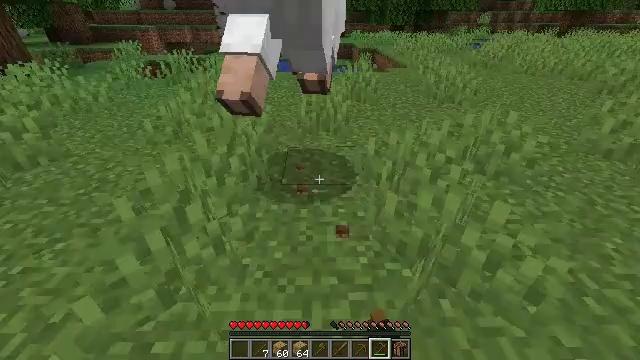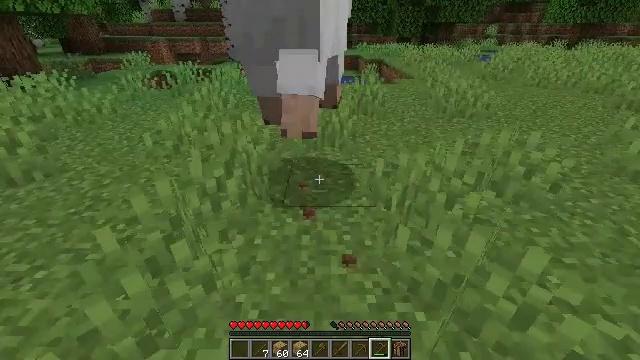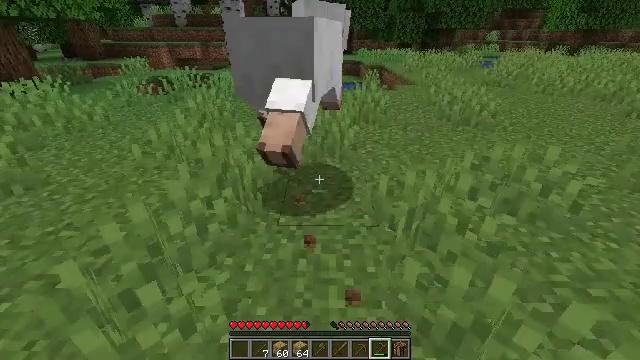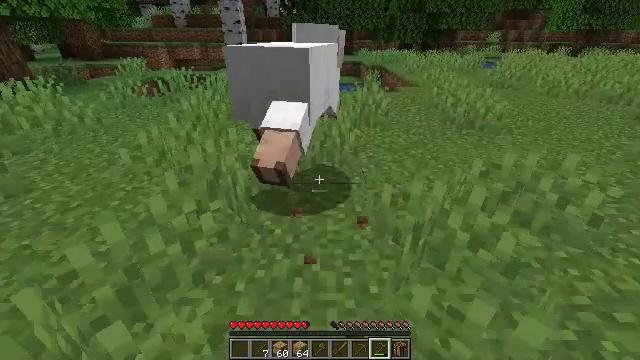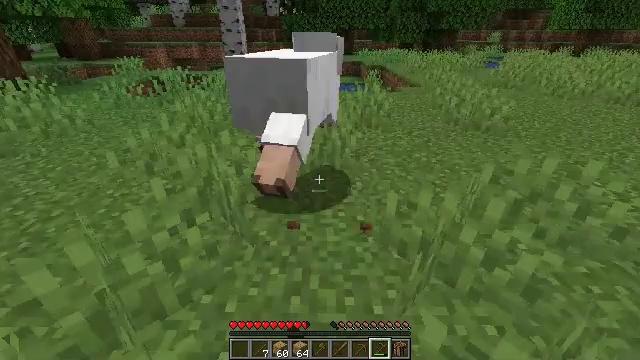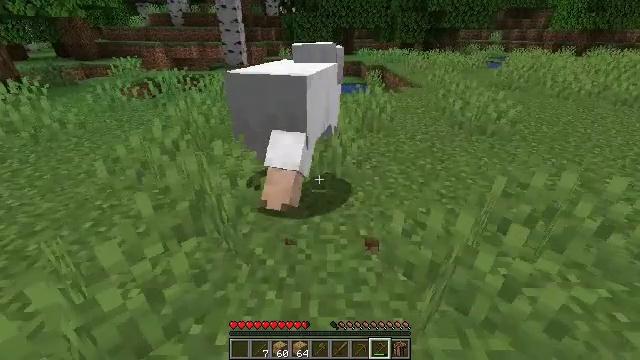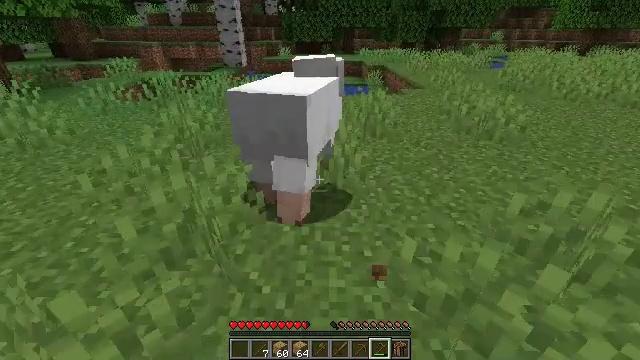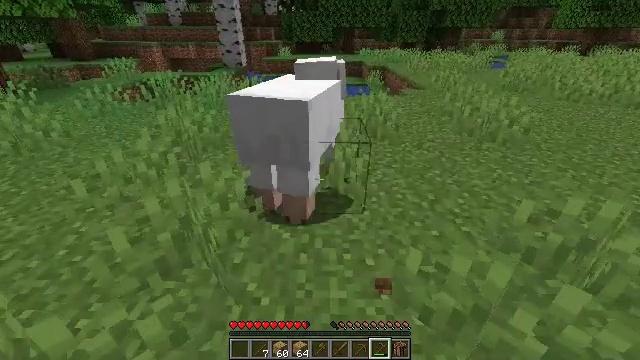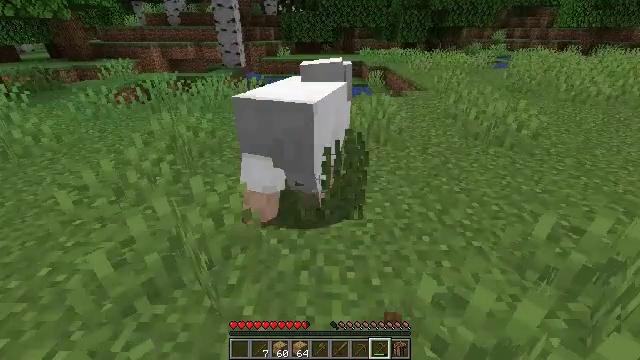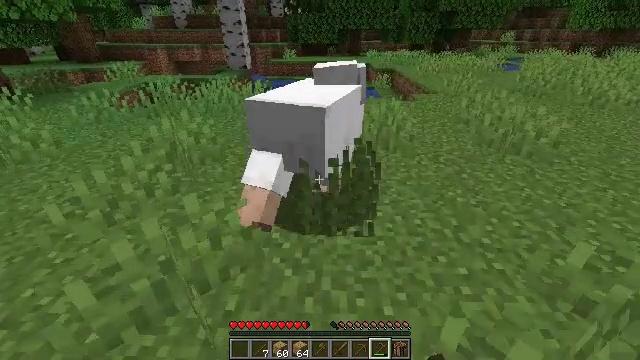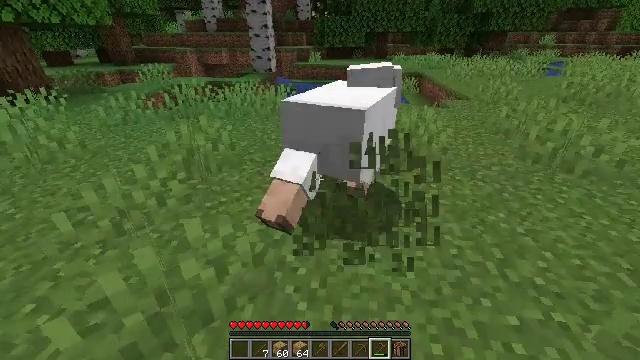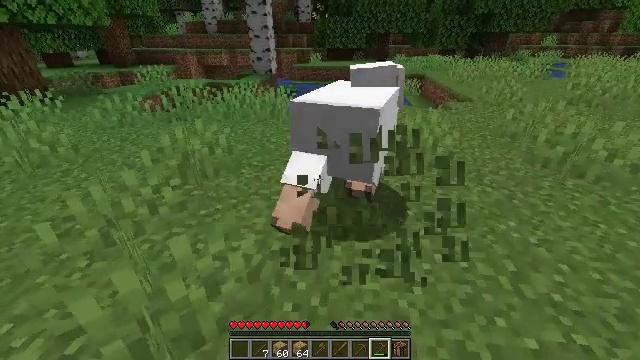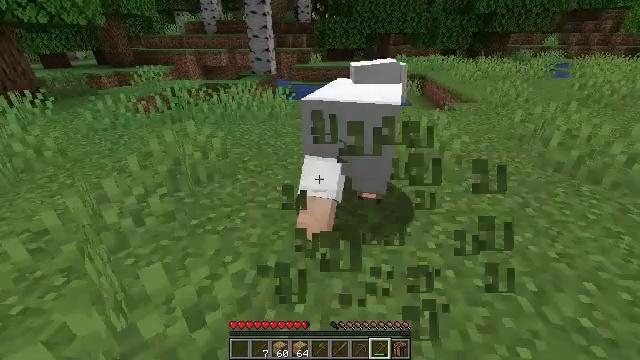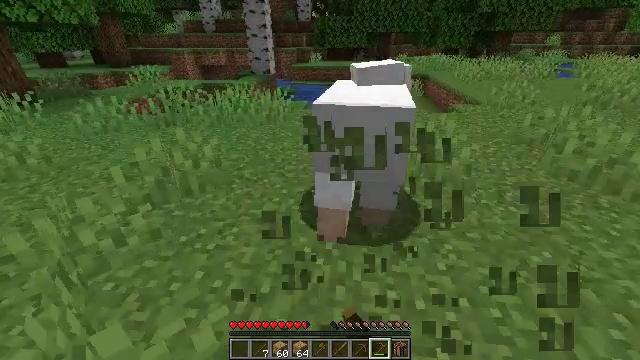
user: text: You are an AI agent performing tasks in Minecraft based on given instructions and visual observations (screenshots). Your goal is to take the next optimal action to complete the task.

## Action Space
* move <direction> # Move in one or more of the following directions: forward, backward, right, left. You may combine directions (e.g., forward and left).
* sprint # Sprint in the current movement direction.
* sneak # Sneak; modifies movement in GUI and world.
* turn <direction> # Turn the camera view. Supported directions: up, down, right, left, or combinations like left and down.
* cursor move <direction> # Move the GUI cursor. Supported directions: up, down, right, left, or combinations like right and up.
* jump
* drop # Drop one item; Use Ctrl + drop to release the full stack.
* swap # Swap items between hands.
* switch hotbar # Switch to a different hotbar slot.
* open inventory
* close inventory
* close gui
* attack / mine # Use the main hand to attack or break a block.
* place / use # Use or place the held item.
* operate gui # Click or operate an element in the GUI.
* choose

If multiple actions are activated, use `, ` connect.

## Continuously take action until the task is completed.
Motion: motion action
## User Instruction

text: Gather grass by holding the left mouse button.
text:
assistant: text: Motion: move forward, turn left and up
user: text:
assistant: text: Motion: move forward
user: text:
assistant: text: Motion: move forward, attack / mine
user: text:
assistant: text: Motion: move forward, attack / mine
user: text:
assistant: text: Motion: move forward, attack / mine
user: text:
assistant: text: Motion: move forward, attack / mine
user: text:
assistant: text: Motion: move forward
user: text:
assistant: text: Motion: move forward, attack / mine
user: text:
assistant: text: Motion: move forward, turn left, attack / mine
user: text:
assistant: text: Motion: move forward, turn left, attack / mine
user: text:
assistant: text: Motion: move forward
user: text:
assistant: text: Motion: move forward, attack / mine
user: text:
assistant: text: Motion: move forward, attack / mine
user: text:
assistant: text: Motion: attack / mine